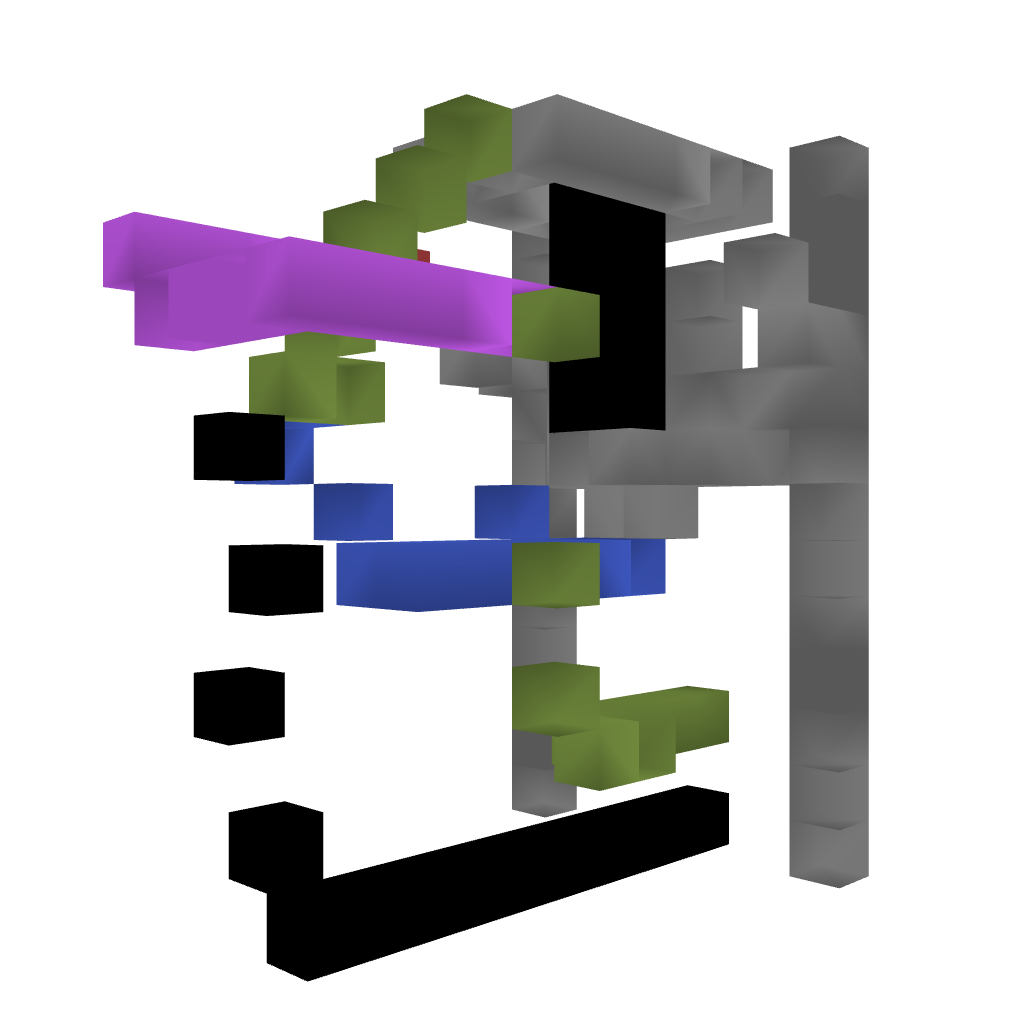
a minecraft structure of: PVP/Adventure Lobby Basic Cabine bad low quality